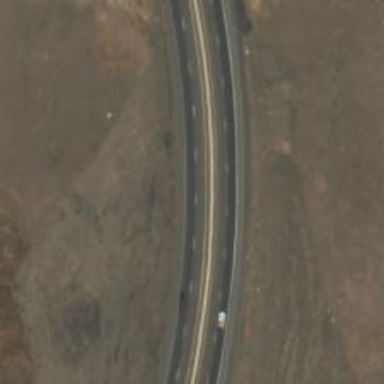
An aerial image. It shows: Asphalt trunk highway which is also expressway.